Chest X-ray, AP view. Patient: 63 years old, sex M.
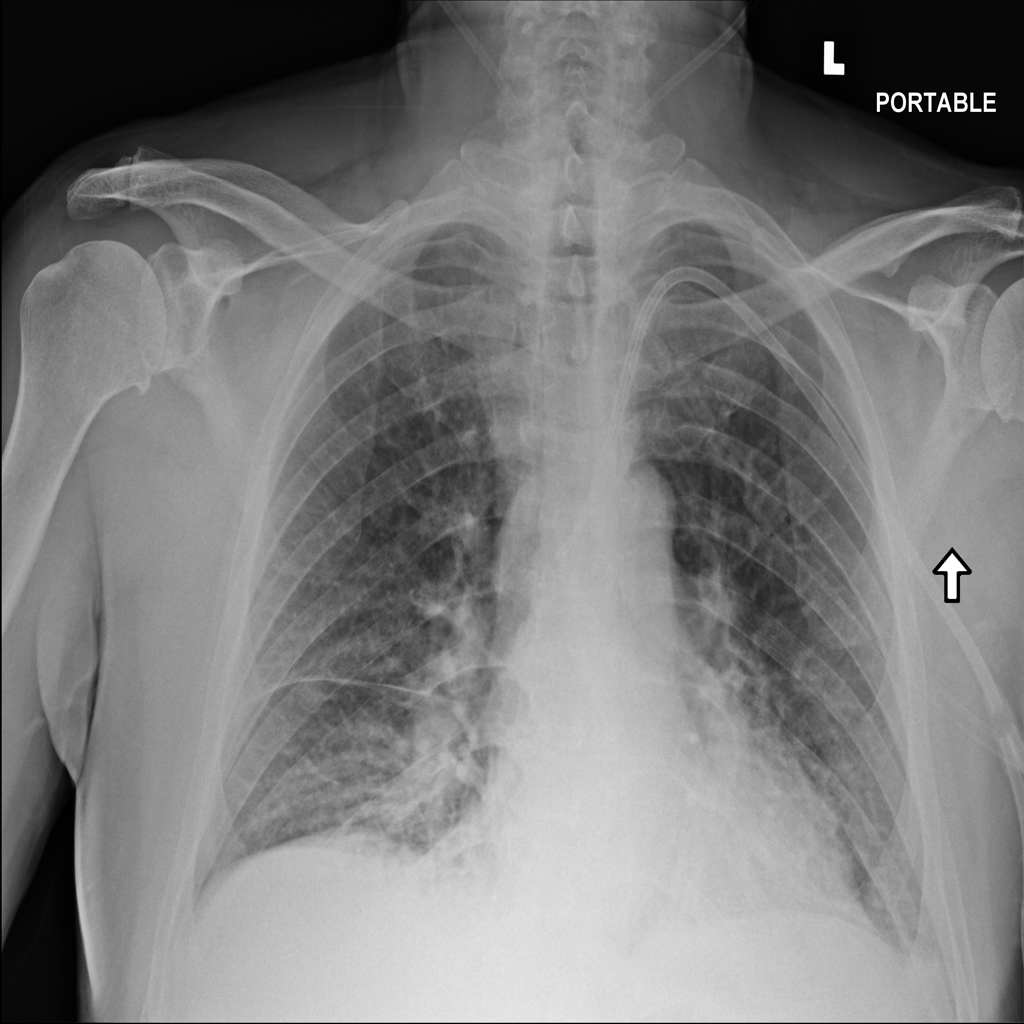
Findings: Consolidation, Infiltration